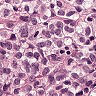
Metastatic tissue present: yes